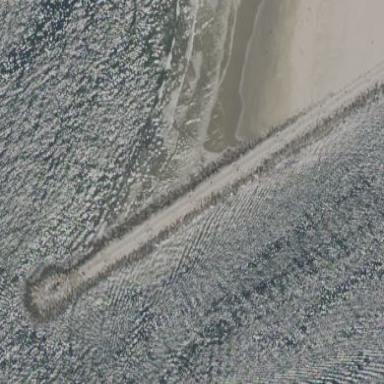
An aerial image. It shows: Jetty serving as breakwater.